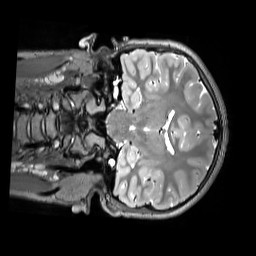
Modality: T2w
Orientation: coronal
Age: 12
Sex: female
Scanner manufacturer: siemens
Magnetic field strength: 3 T
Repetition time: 3.2 s
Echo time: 0.408 s